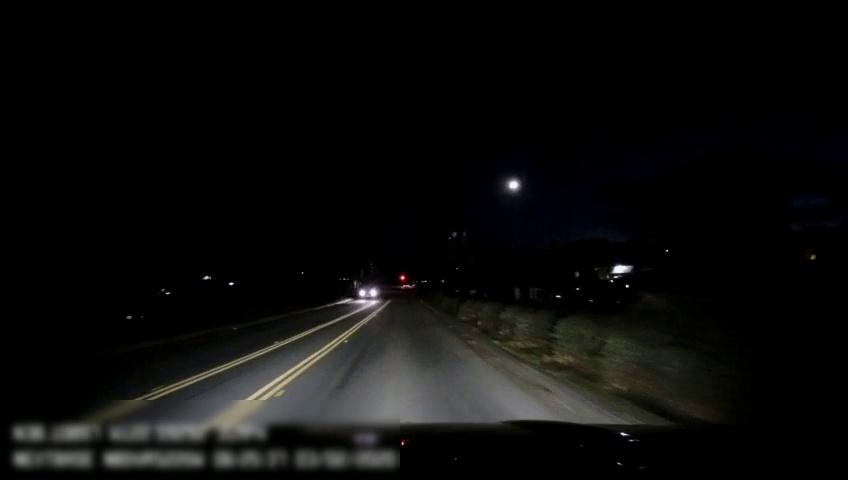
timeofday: Night
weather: Other
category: Drivable Space
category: Vehicles | SUV
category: Lanes | Current Lane
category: Lanes | Alternate Lane
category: Lanes | Alternate Lane
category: Lanes | Alternate Lane